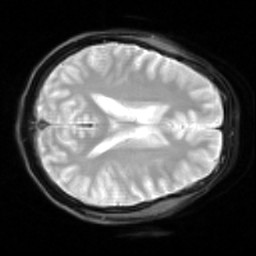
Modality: inplaneT2
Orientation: axial
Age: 21
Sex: female